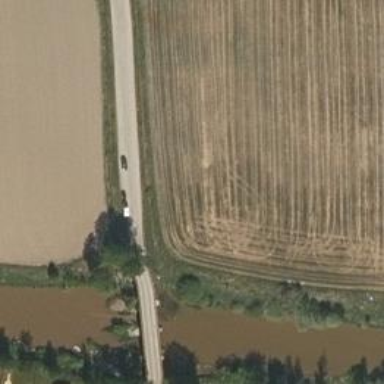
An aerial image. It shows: Tertiary road with bridge.